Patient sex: F
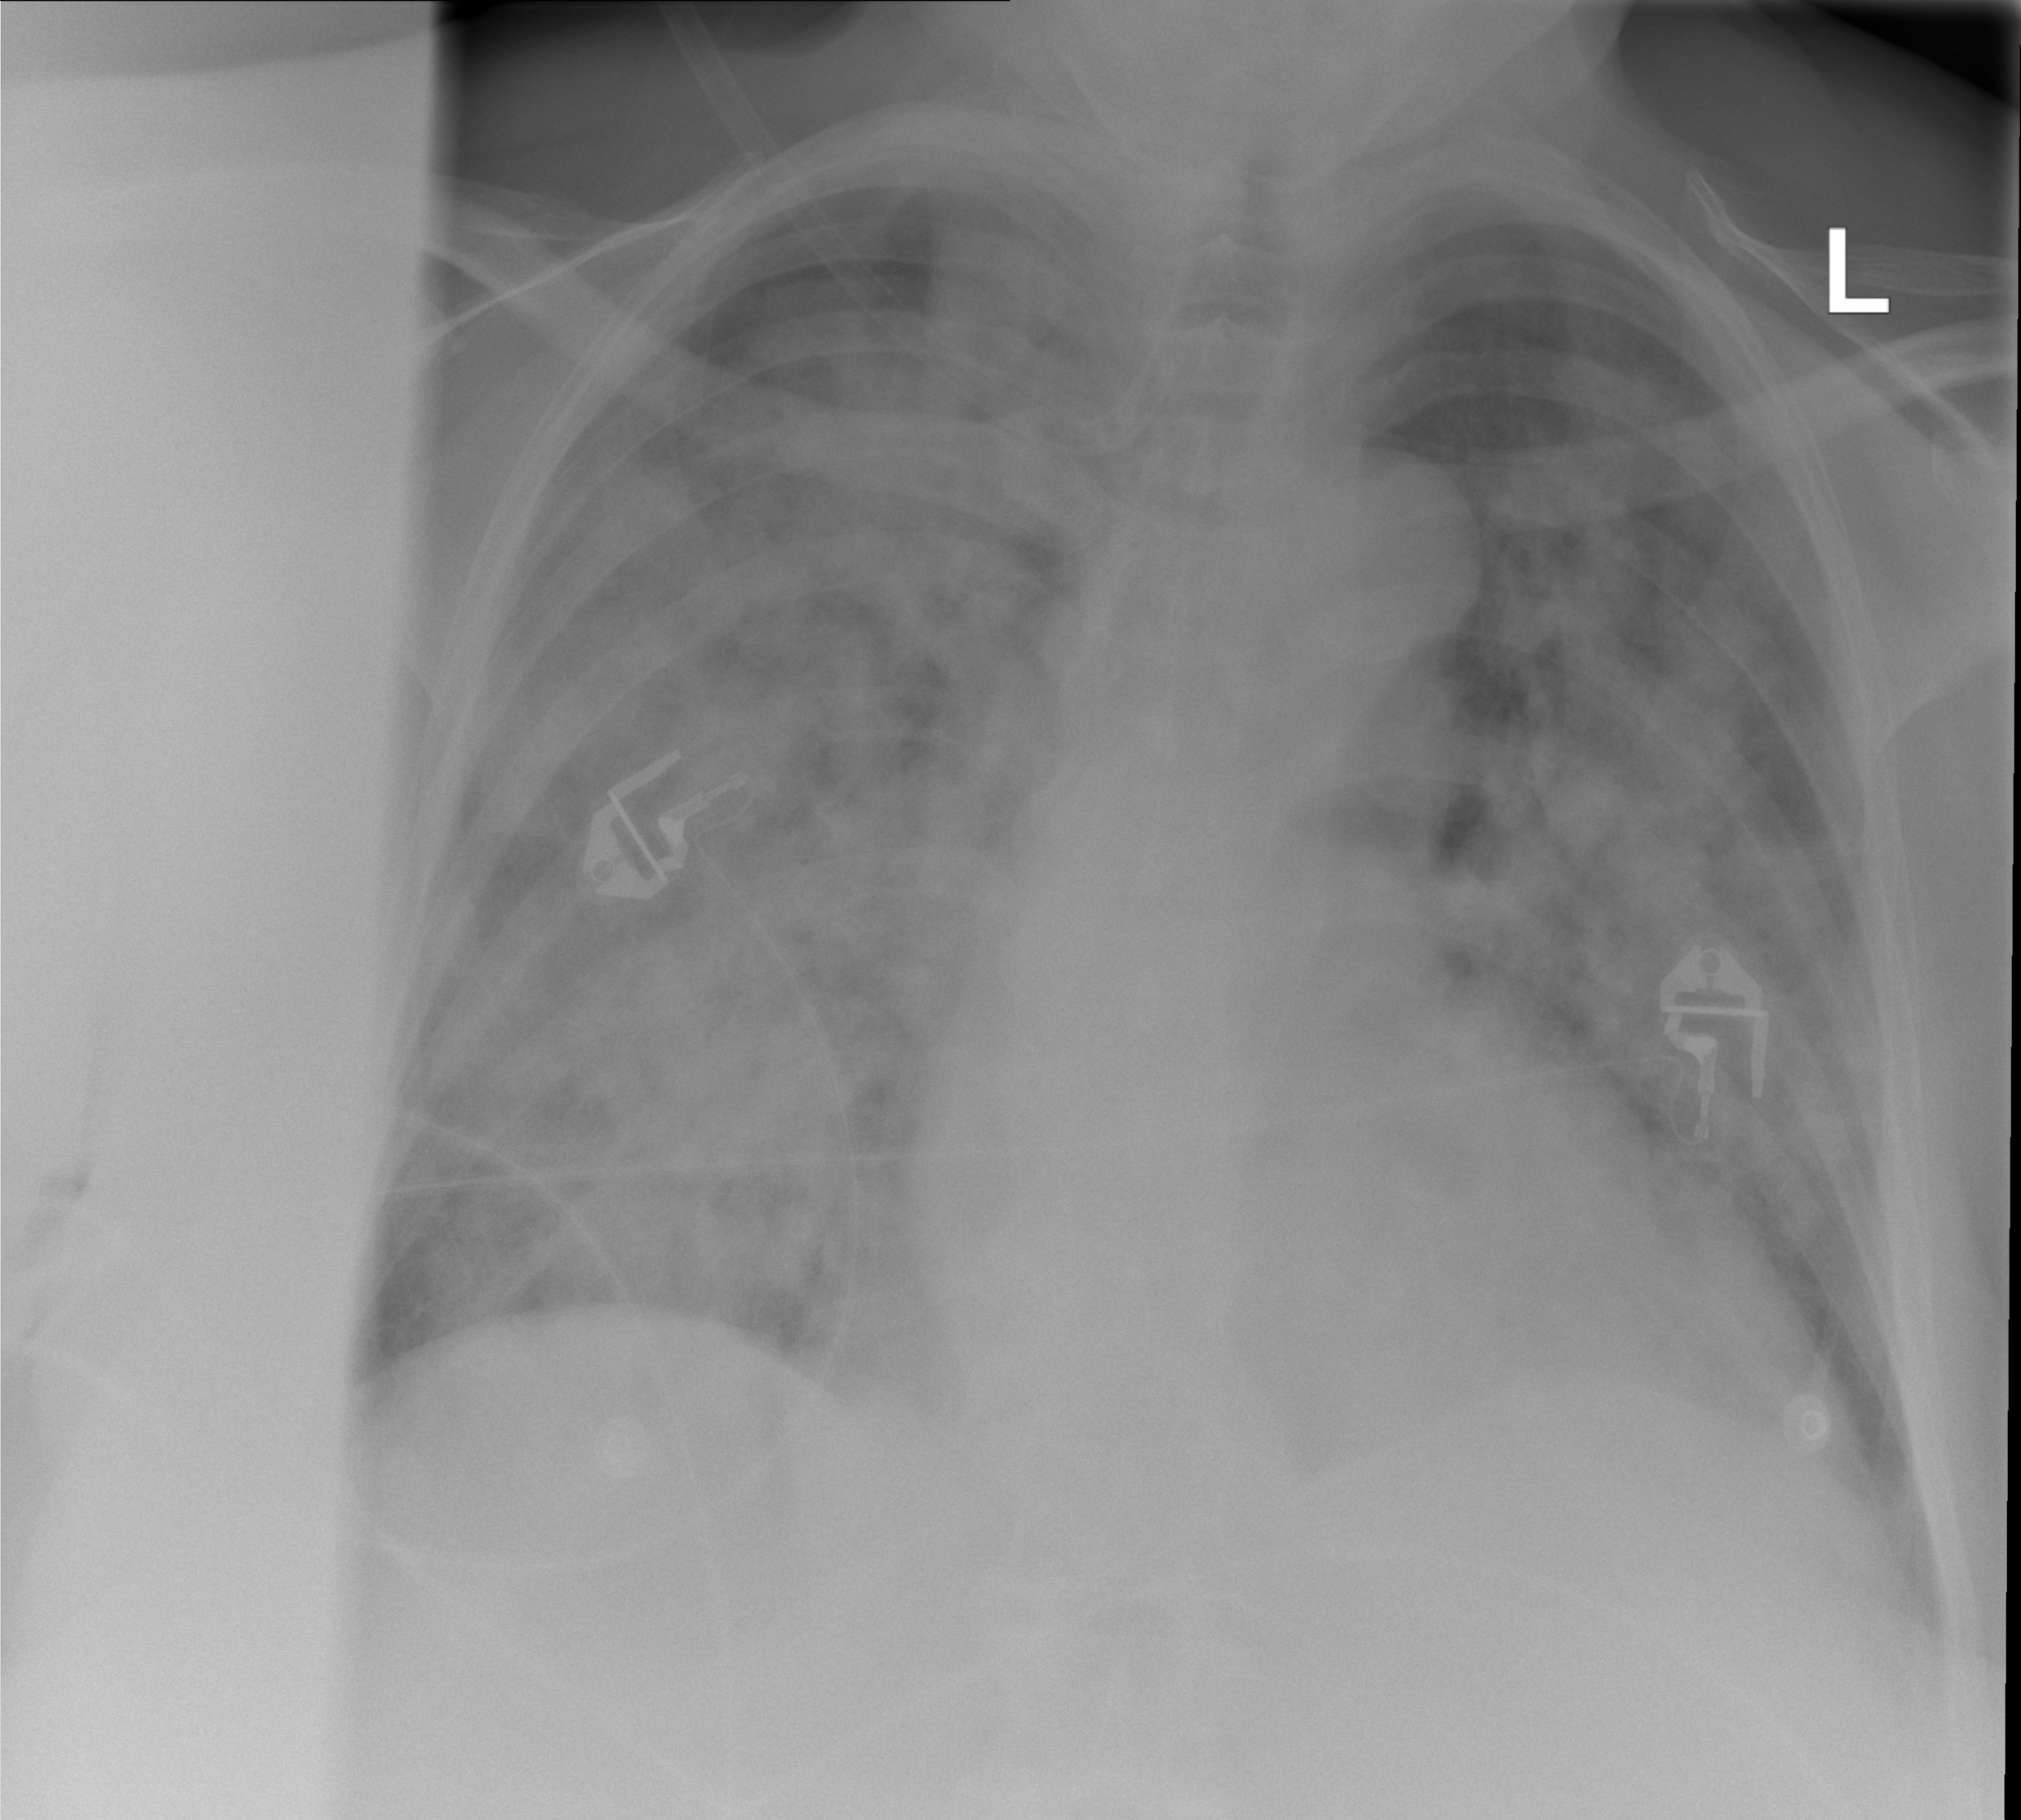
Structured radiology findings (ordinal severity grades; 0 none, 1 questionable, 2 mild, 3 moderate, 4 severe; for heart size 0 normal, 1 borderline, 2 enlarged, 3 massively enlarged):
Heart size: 1
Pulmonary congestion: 0
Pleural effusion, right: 0
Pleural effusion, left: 0
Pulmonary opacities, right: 4
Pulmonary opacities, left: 3
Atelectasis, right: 0
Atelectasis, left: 0